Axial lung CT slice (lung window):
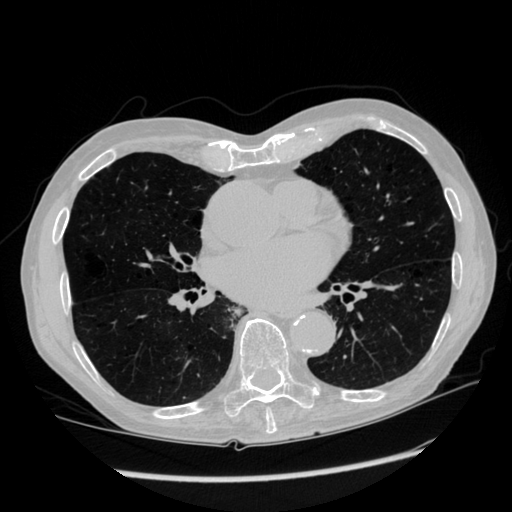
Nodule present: no